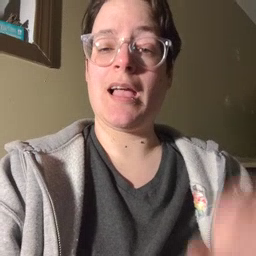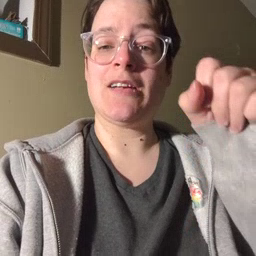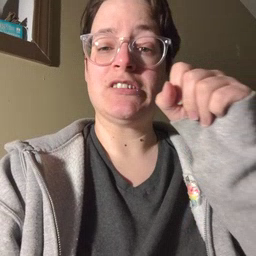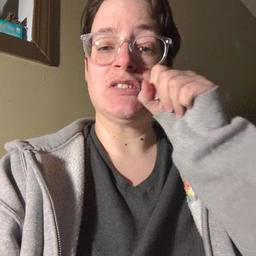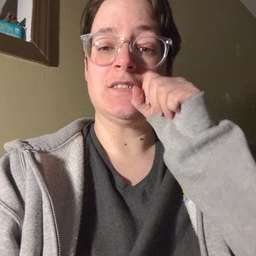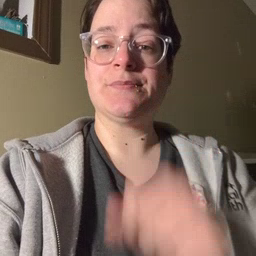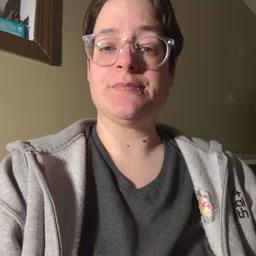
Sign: carrot